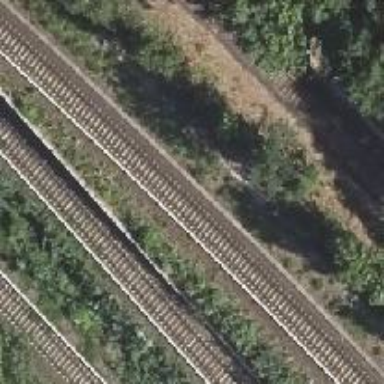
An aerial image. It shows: Light rail electrified railway.